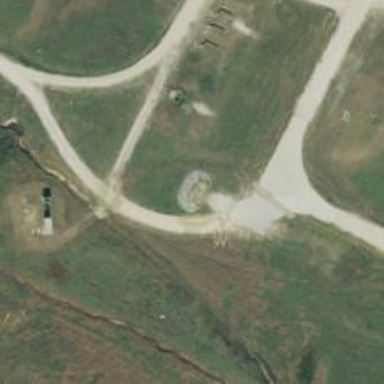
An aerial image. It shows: Military gun position.